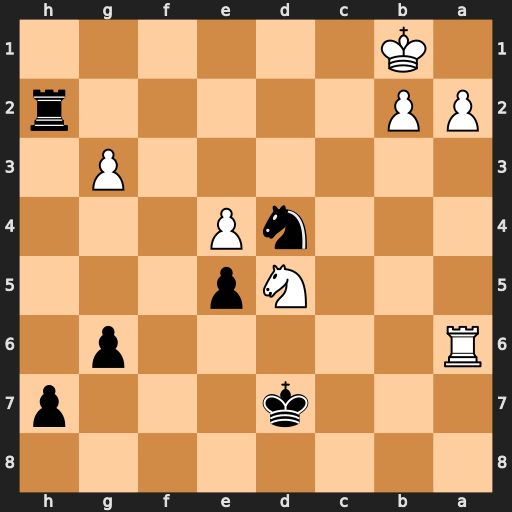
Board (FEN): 8/3k3p/R5p1/3Np3/3nP3/6P1/PP5r/1K6
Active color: b
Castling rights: -
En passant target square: -
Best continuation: Rh1#